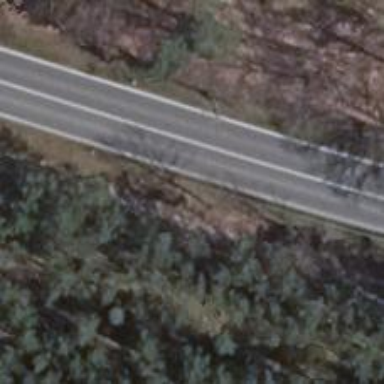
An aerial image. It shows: Primary road with asphalt surface.